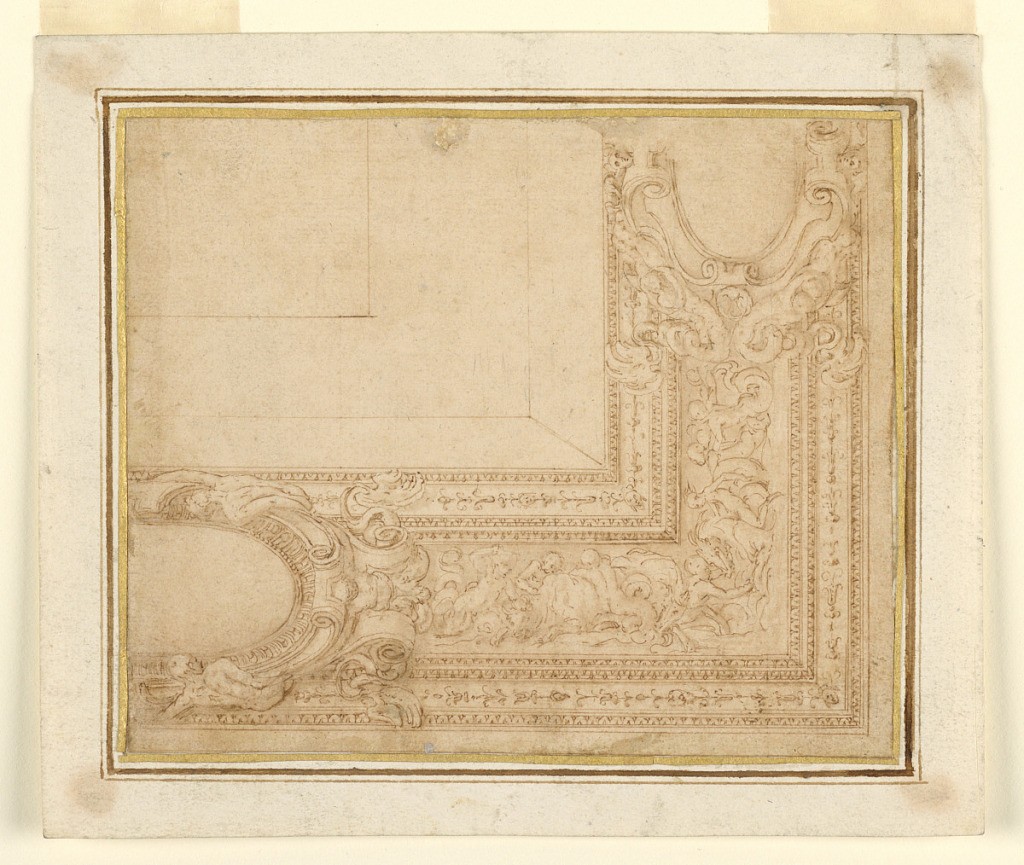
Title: Design for a Ceiling
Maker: Luzio Romano, Italian, active 1528 – 1575
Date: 1550–75
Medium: Pen and brown ink, brown wash, black chalk
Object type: Drawing
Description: Framed by two ink lines and a strip of gold paper ???